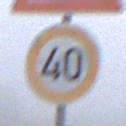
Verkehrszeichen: Geschwindigkeit40
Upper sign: FlugbetriebLinks
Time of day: MorningAfternoon
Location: Outdoor (RoadRail)
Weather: Overcast
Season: NotSpecified
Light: Natural